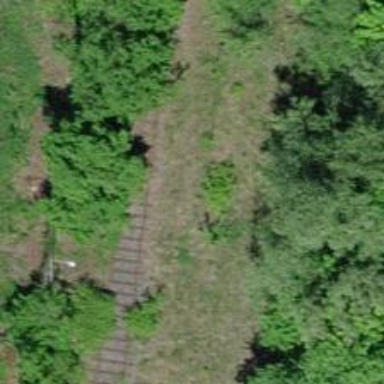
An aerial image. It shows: Single railway spur track.